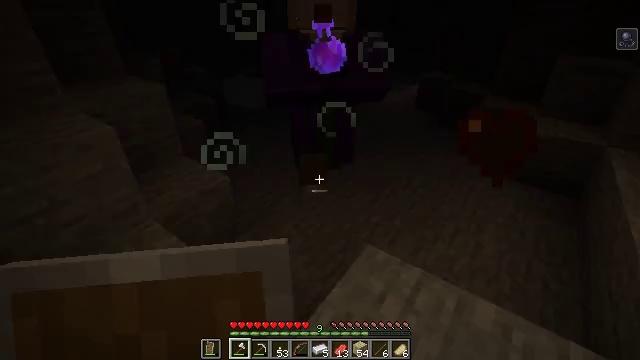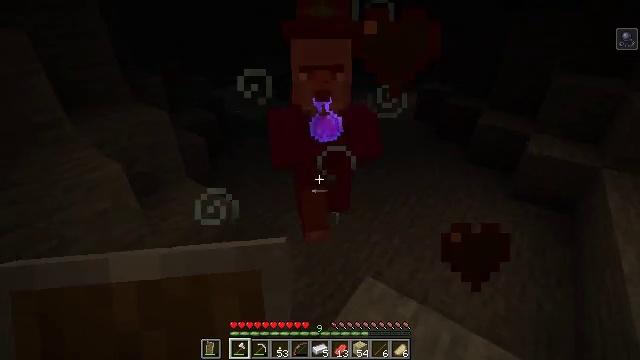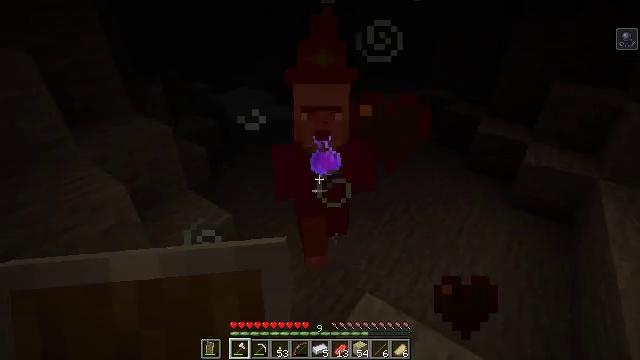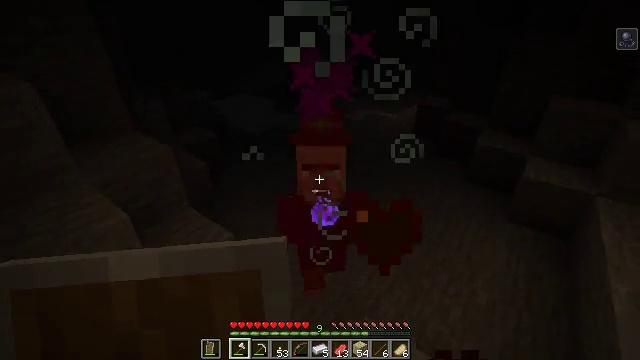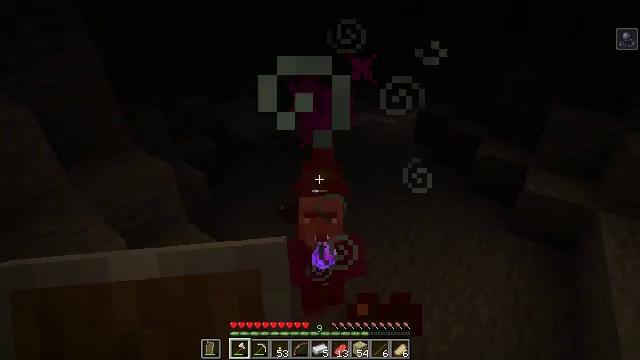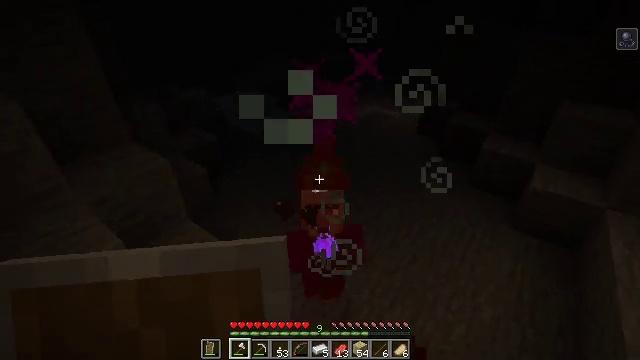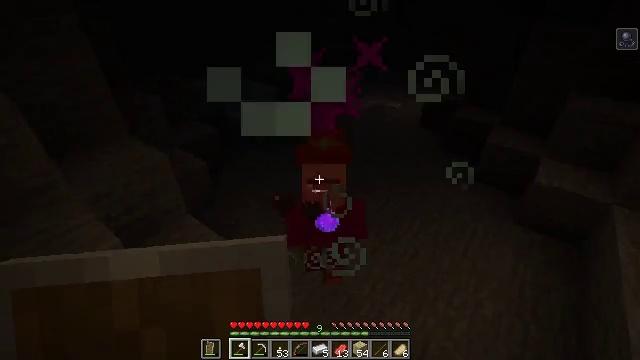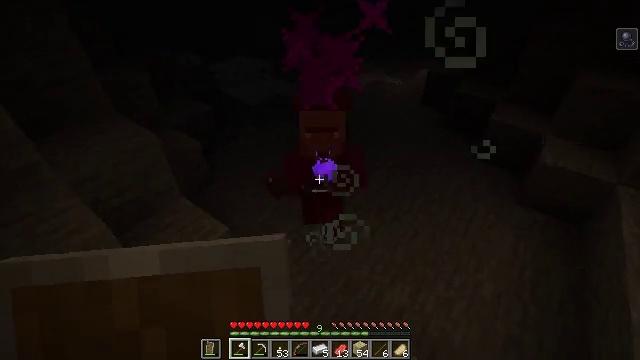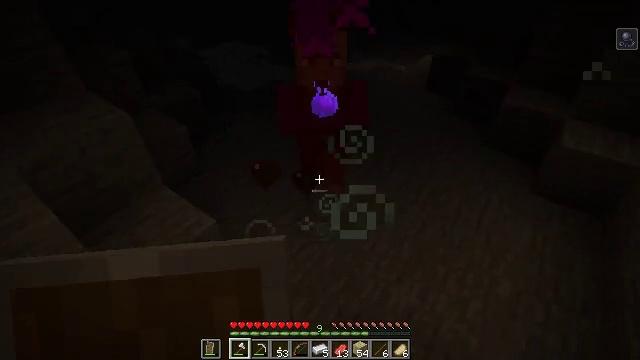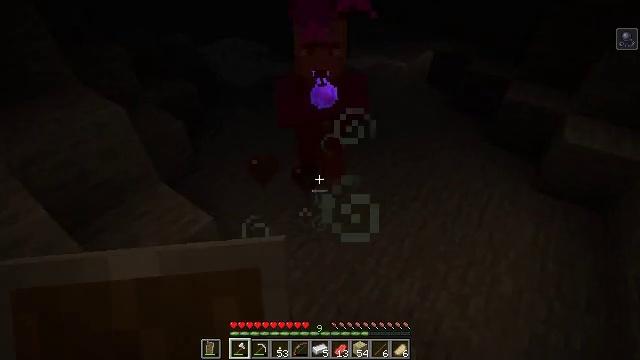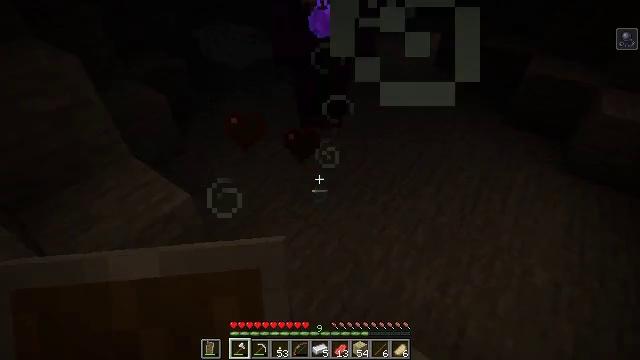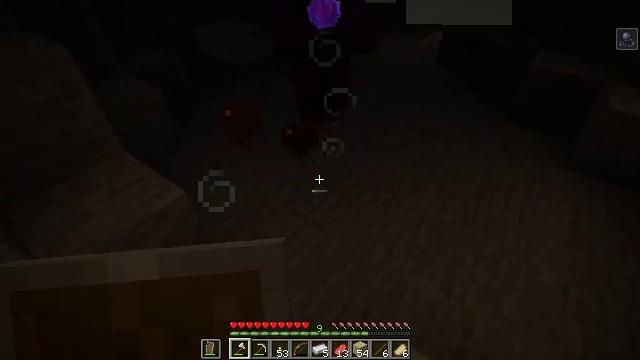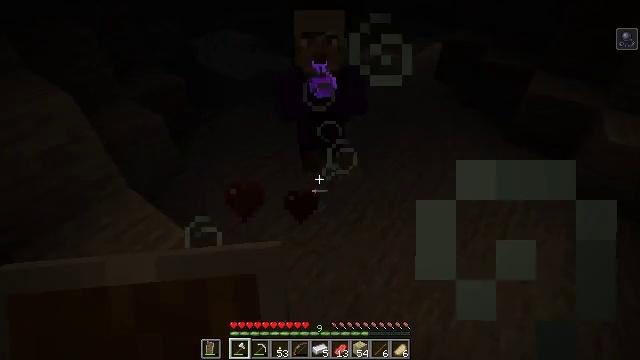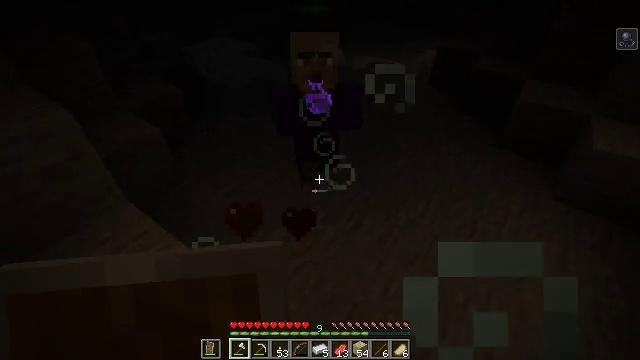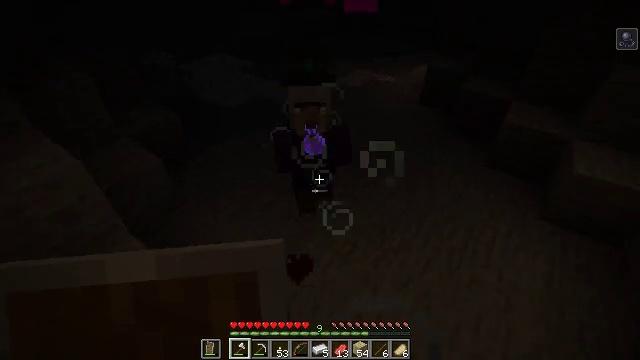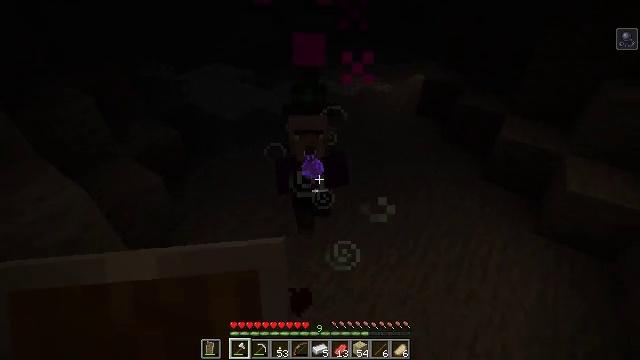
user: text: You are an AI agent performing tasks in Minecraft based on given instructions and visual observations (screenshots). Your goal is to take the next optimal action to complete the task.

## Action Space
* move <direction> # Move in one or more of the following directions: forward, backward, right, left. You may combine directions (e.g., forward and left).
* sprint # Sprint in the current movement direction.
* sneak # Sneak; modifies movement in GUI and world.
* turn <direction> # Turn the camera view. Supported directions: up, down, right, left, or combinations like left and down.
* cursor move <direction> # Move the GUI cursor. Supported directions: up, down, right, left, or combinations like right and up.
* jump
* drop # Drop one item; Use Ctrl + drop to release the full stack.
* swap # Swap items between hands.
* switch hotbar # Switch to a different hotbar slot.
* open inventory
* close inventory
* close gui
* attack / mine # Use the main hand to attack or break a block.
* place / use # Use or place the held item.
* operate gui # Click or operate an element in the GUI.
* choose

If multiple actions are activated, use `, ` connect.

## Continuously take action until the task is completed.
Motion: motion action
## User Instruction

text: Hunt the witch.
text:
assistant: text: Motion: move forward, jump
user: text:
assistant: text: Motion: move forward, jump
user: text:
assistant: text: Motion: move forward, jump
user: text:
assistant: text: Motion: move forward, jump
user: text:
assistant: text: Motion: move forward, turn down, jump
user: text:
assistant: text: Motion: move forward, turn down, jump
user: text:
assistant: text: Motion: move forward, turn down, attack / mine, jump
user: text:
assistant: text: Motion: move forward, turn down, attack / mine, jump
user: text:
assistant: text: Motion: attack / mine, jump
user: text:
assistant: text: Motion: attack / mine, jump
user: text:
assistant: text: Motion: attack / mine, jump
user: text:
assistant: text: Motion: jump
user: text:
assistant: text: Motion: move forward, jump
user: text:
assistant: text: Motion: move forward, turn right and up, jump
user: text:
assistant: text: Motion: move forward, jump
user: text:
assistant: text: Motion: move forward, turn left, jump
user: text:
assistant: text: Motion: move forward, jump
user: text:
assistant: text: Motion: move forward, jump
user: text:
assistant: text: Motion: move forward, turn up, jump
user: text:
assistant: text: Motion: turn up, jump
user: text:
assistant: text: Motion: jump
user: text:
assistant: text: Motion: jump
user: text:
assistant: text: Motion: attack / mine, jump
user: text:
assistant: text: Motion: attack / mine, jump
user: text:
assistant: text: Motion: attack / mine, jump
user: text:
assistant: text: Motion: turn up, attack / mine, jump
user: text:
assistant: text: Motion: turn up, jump
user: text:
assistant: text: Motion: jump